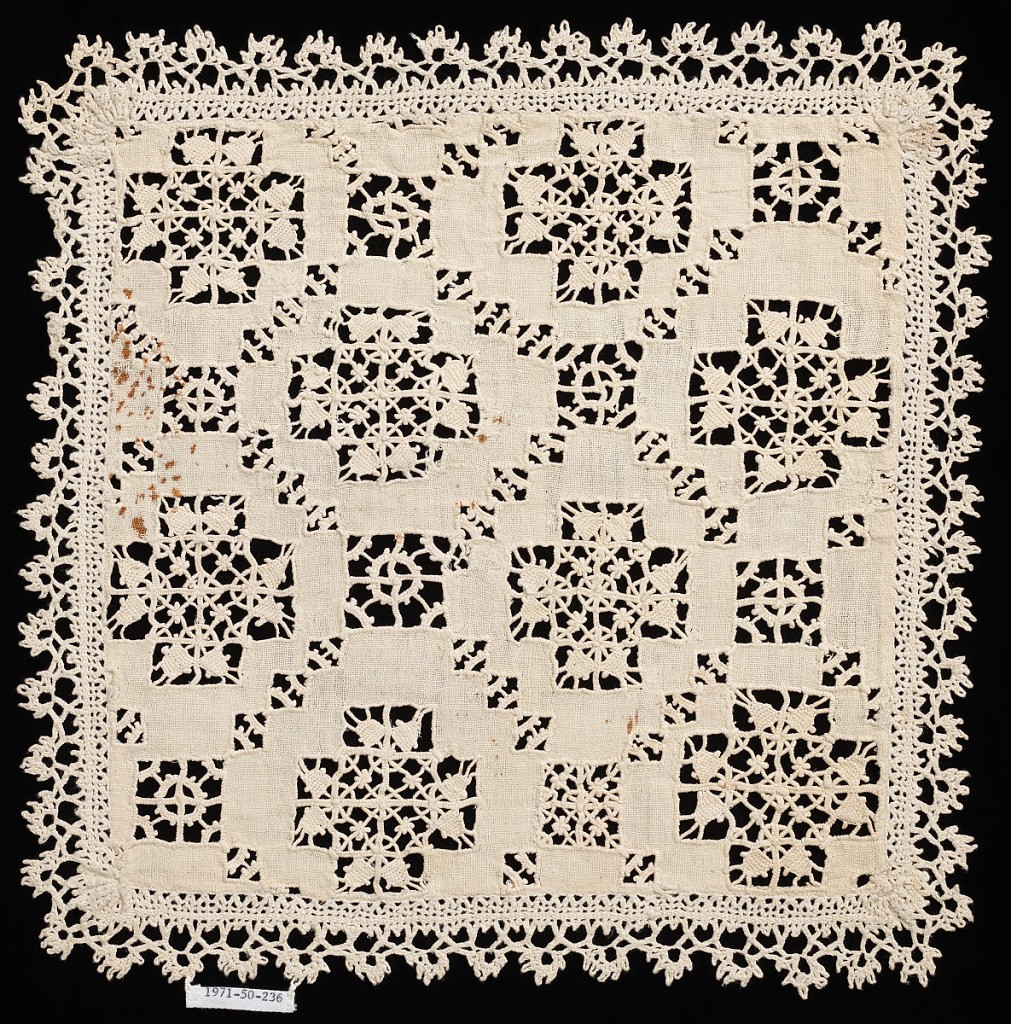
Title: Square
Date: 16th–17th century
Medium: linen Technique: grid of withdrawn element work with needle lace, reticella style, and edge of bobbin lace
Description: Square with bobbin lace edging has cross-shapes filled with needle lace fillings. These are inside a fine diamond lattice with small squares where lines intersect.